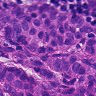
Metastatic tissue present: yes